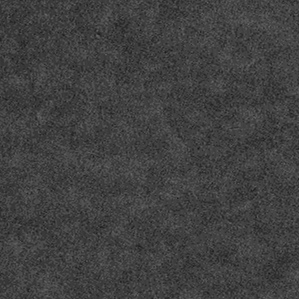
Label: frost